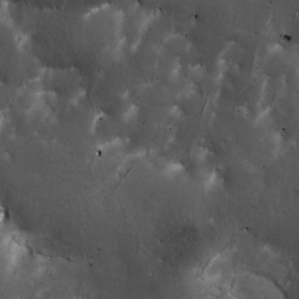
Label: non_frost